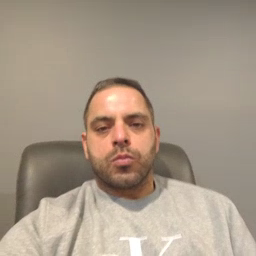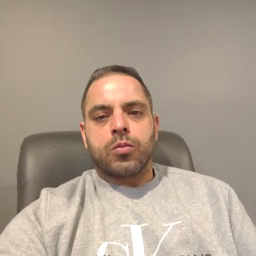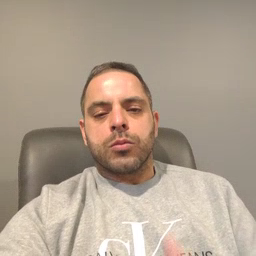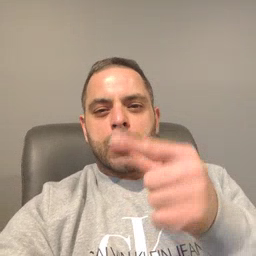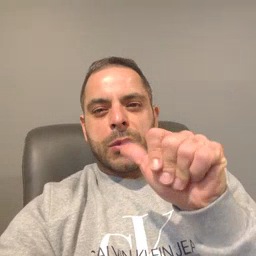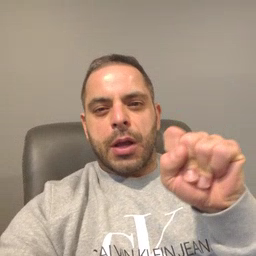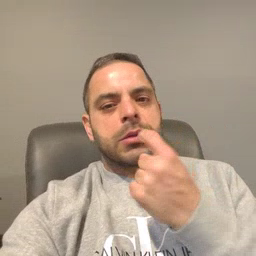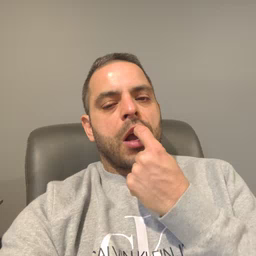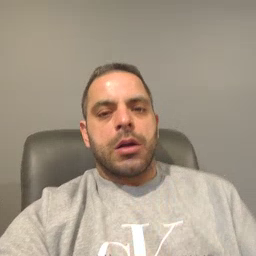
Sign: glasswindow